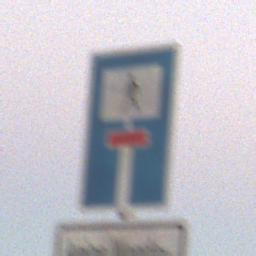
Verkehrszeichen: SackgasseFussgaengerDurchlaessig
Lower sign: HinweisGeaenderteVorfahrtVerkehrsfuehrungVerkehrsregelung3
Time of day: SunriseSunset
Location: Outdoor (Nature)
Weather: Clear
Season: NotSpecified
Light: Natural